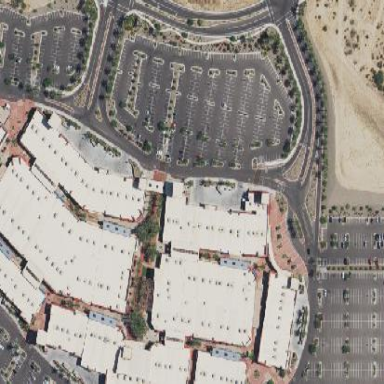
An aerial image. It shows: Retail area.